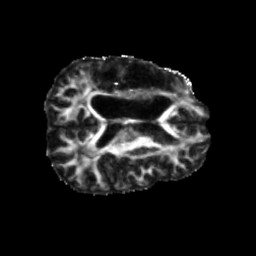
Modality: FA
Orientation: axial
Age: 42
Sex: male
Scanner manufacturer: siemens
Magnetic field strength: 3 T
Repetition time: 5.25 s
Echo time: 0.08 s